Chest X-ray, PA view. Patient: 29 years old, sex M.
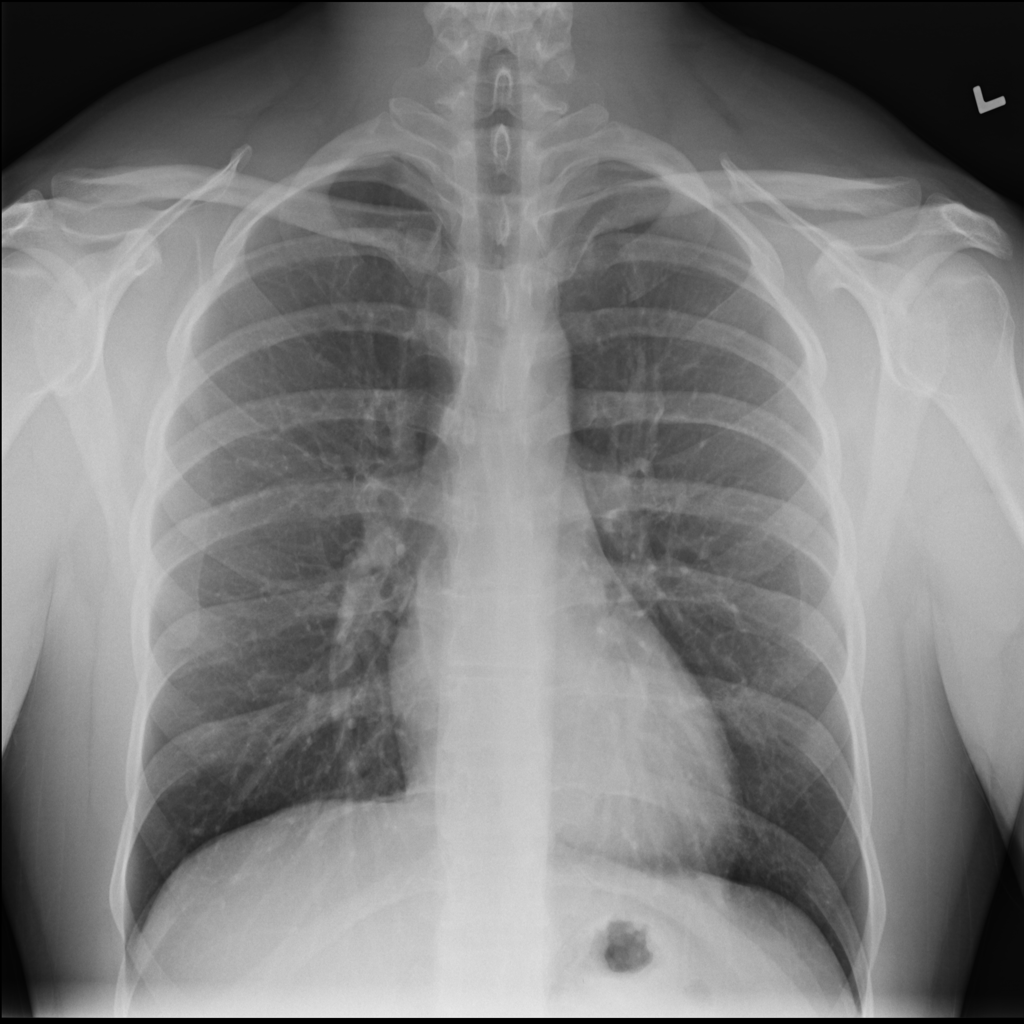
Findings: No Finding